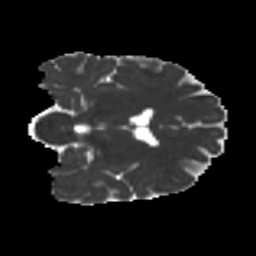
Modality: MD
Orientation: coronal
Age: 26
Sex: male
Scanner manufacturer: ge
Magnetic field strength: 3 T
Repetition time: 7.8 s
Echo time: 0.0618 s